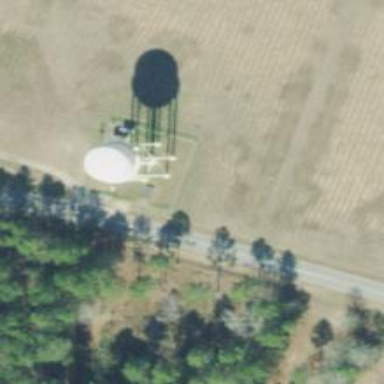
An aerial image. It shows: Water tower that is man-made.